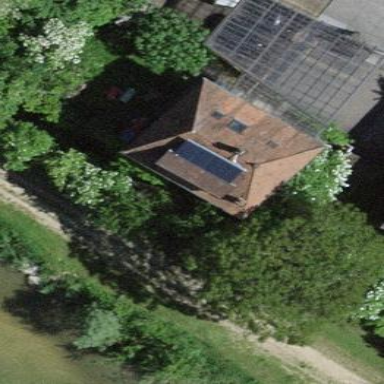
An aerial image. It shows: Detached building.